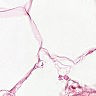
Metastatic tissue present: no